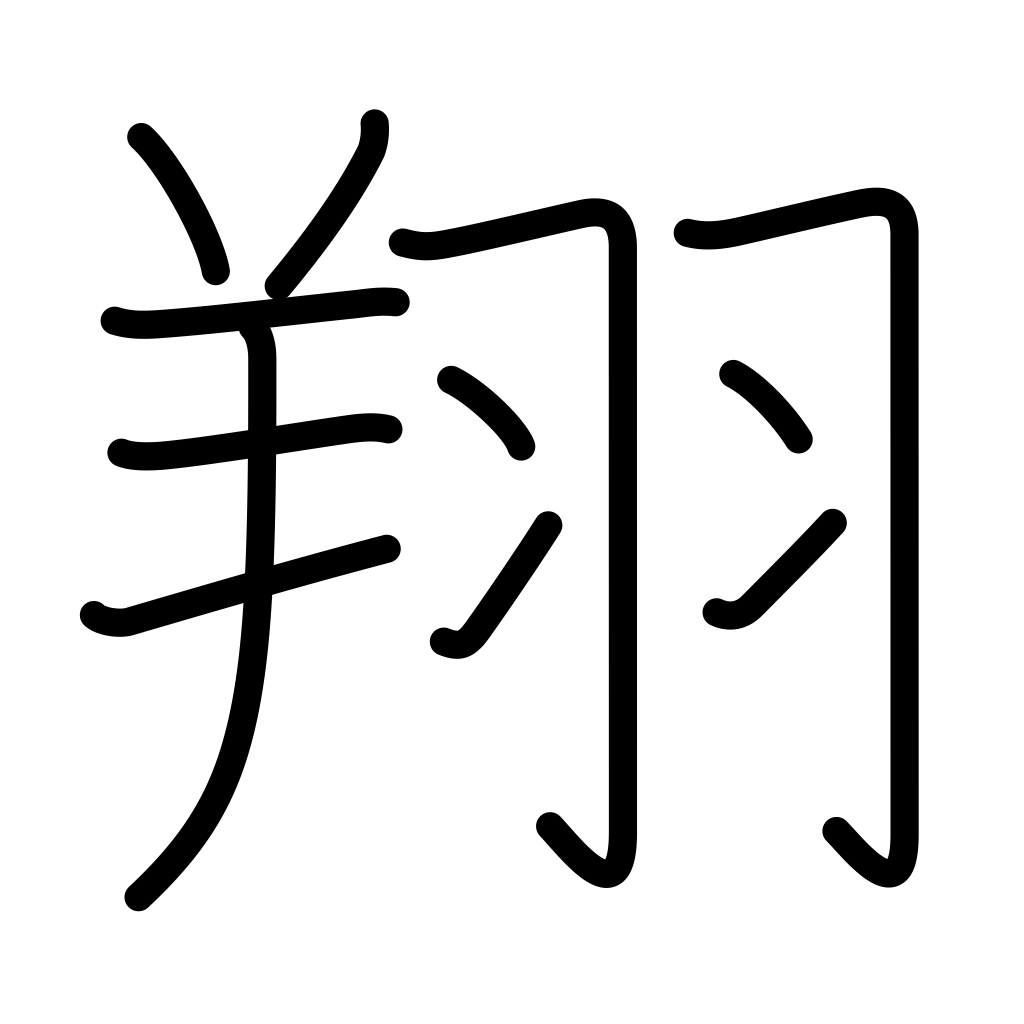
Meaning: soar, fly